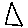
Label: triangle